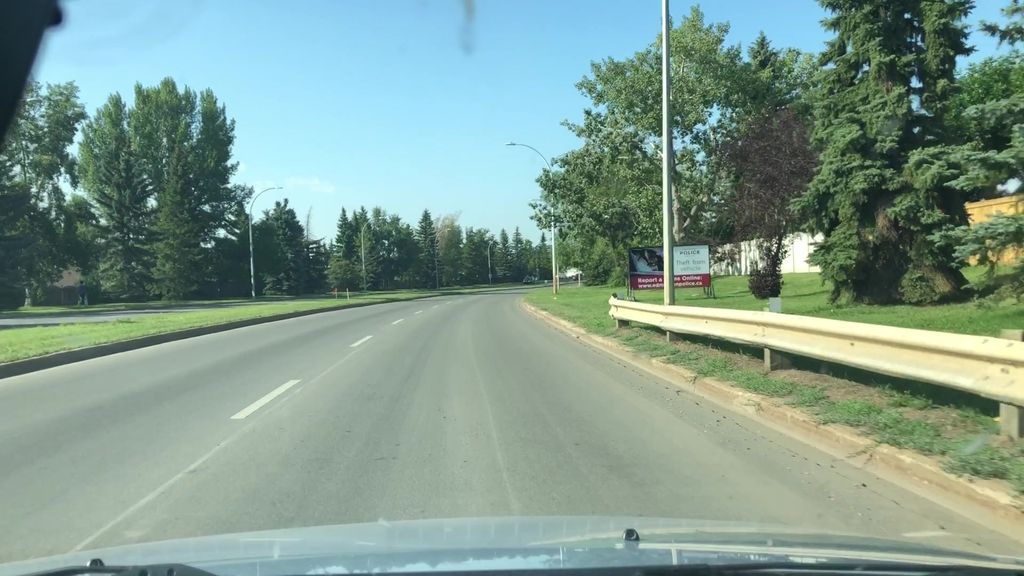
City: edmonton